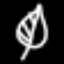
Label: leaf